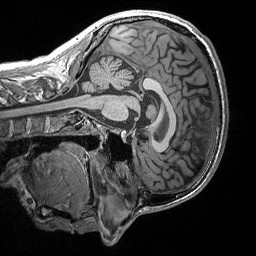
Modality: T1w
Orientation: sagittal
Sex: male
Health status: healthy
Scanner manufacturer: siemens
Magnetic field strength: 3 T
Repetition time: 2.6 s
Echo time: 0.00296 s